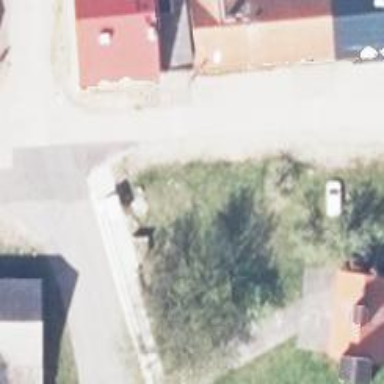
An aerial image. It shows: Public transport shelter.